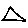
Label: triangle